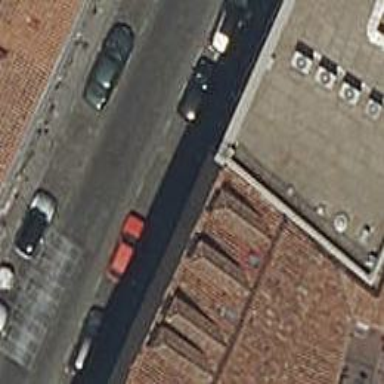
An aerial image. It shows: Cafe.